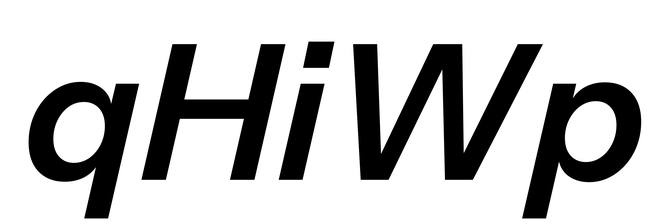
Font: InstrumentSans-Italic_SemiBold_Italic